Question: Using the Java Kafka Streams API. I want to select a new key for a topic I'm consuming. The new key will be of a different type. When I use the console consumer to consume the topic with the new key, I can only see the values.
'''
valueStream
.map((key, value) -> new KeyValue(value.getBook_id(), value))
.peek((key, value) -> {
System.out.println("key: " + key); // prints key as expected
System.out.println("value: " + value); // prints value as expected
})
.to("foobartopic",
Produced.with(Serdes.Integer(),bookValueIntSerde));
'''
Result of consuming "foobartopic"

The expected result is the same but with a non blank key.
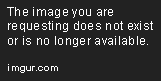
Answer: Your producer uses 'Serdes.Integer' for key serialization, so to print key in user friendly format by 'kafka-console-consumer' you have to set '--key-deserializer' to appropriate value. In your case it is 'org.apache.kafka.common.serialization.IntegerDeserializer'.
'./kafka/bin//kafka-console-consumer.sh --bootstrap-server :9092 --property print.key=true --from-beginning --topic foobartopic --key-deserializer=org.apache.kafka.common.serialization.IntegerDeserializer'